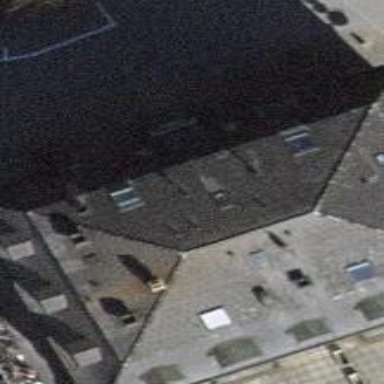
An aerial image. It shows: Building with hipped roof design.